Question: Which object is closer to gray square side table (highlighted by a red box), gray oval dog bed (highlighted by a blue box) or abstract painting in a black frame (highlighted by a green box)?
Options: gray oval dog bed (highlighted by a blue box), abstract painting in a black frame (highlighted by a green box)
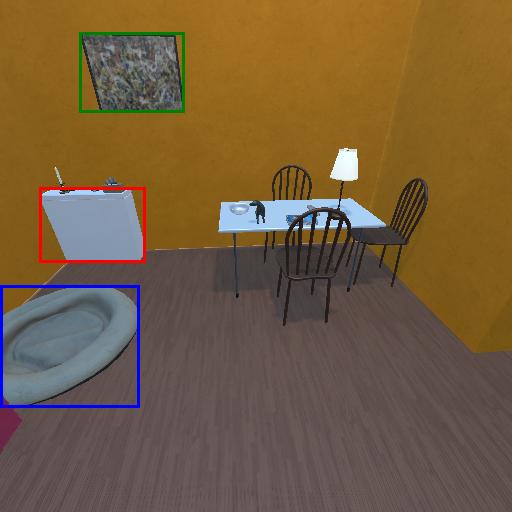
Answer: gray oval dog bed (highlighted by a blue box)